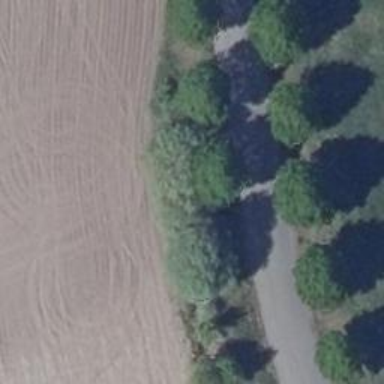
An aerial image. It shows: Avenue of deciduous broadleaved trees.